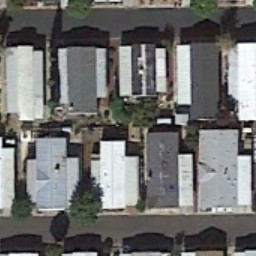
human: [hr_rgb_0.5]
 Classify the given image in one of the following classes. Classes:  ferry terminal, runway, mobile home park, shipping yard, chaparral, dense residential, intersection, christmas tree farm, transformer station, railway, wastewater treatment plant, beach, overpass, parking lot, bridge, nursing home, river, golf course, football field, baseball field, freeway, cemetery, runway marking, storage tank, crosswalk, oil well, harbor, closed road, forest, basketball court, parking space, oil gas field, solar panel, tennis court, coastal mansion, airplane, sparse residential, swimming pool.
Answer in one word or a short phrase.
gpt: mobile home park